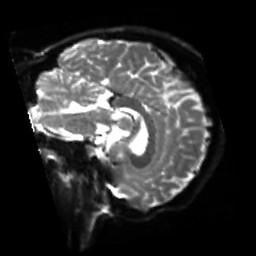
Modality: sbref
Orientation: sagittal
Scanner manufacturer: siemens
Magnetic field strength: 3 T
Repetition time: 4 s
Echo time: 0.0594 s